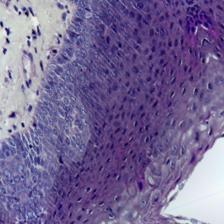
Diagnosis: Normal